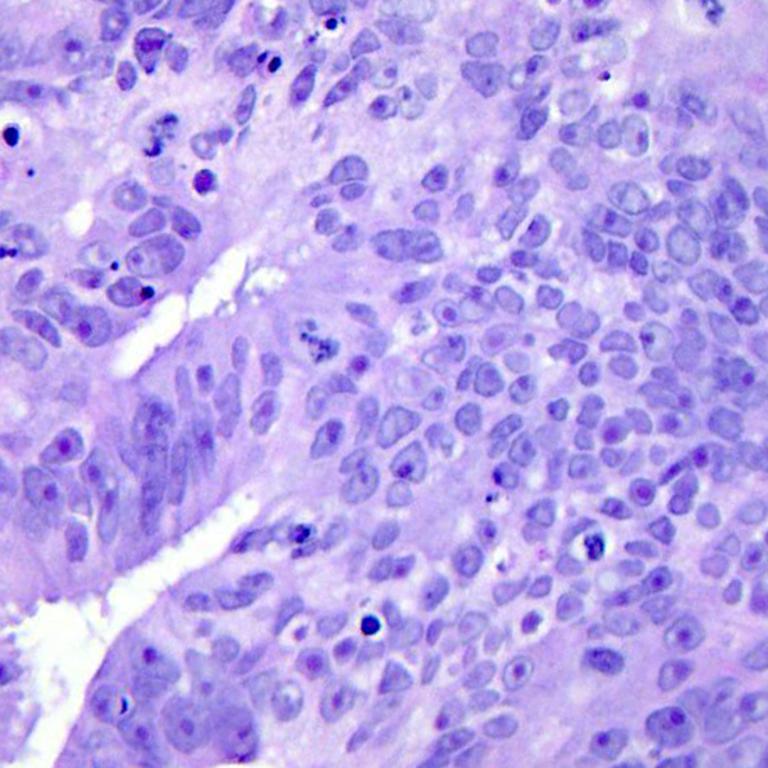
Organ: colon
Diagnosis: adenocarcinomas